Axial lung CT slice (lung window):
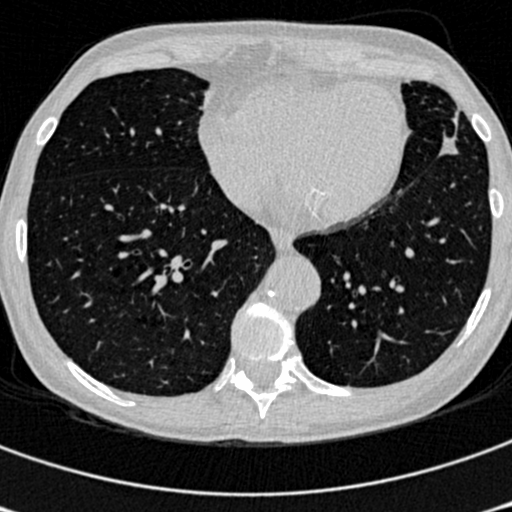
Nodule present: no